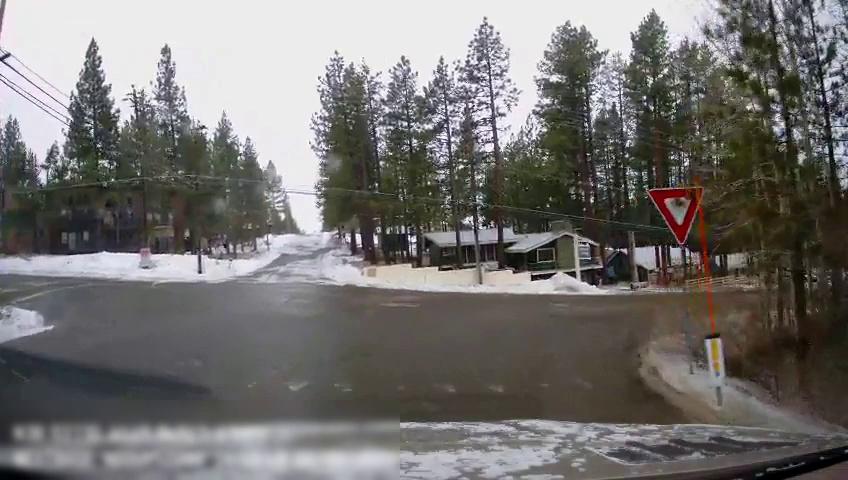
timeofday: Day
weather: Snowy
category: Drivable Space
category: Traffic | Signs